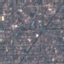
Label: Residential